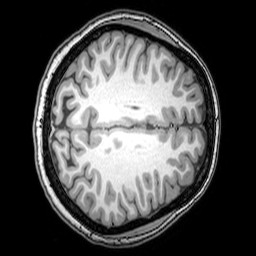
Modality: T1w
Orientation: axial
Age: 25
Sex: female
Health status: healthy
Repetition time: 0.081 s
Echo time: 0.037 s